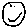
Label: smiley face